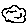
Label: cloud